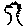
Label: tree